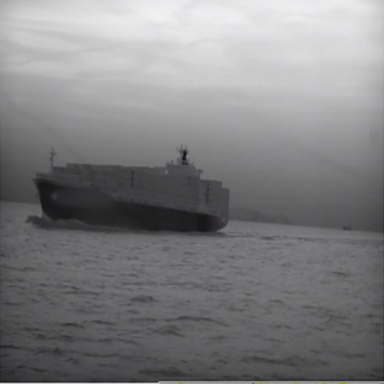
There is a fishing_boat in the infrared image.